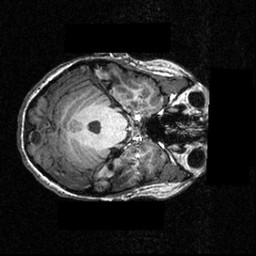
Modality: T1w
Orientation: axial
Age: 20
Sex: female
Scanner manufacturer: siemens
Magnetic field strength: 3.951 T
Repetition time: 1.5 s
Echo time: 0.00335 s